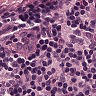
Metastatic tissue present: no